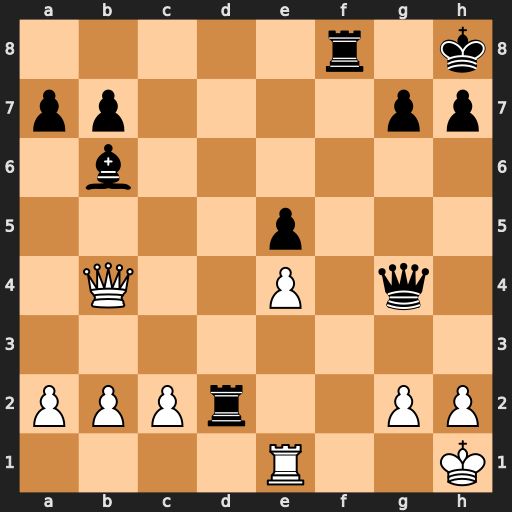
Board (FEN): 5r1k/pp4pp/1b6/4p3/1Q2P1q1/8/PPPr2PP/4R2K
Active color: w
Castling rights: -
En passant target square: -
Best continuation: Qxf8#